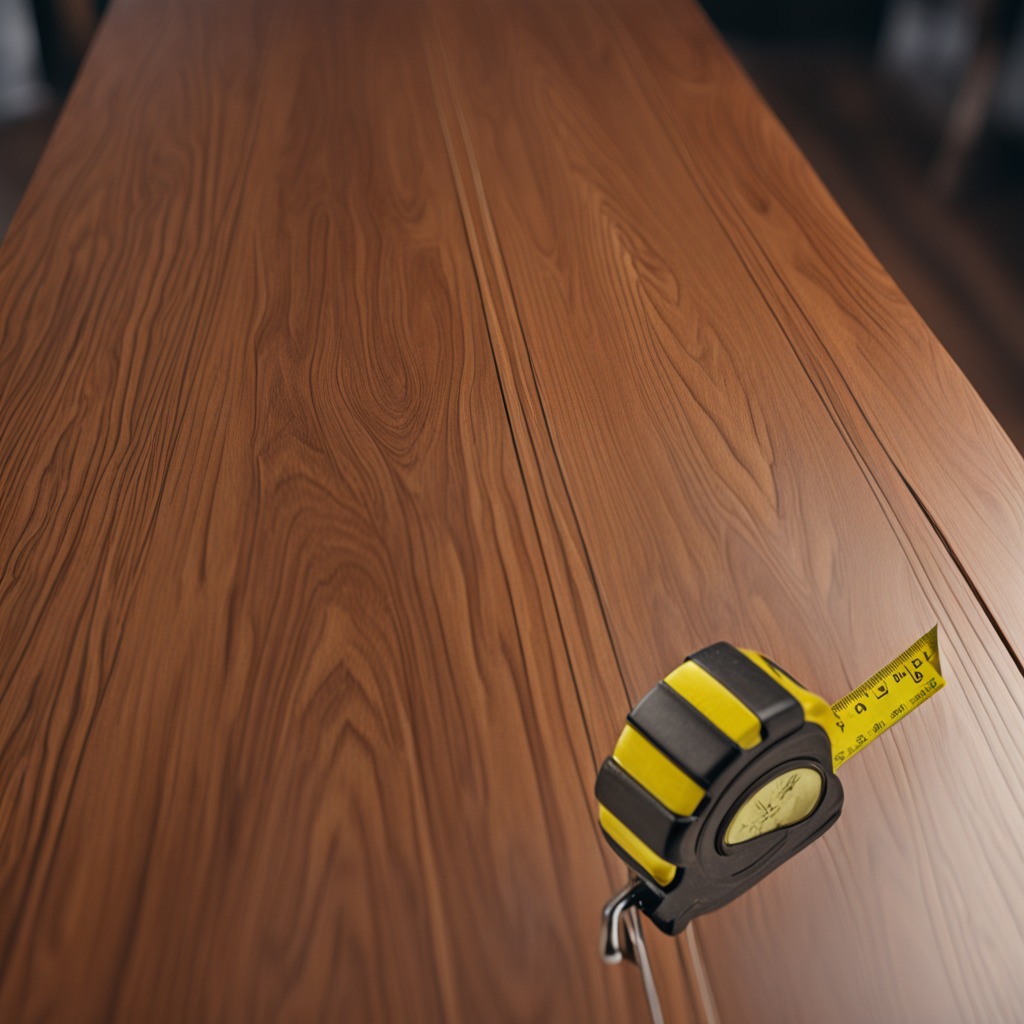
A measuring tape is lying on the wooden table in a carpentry studio.